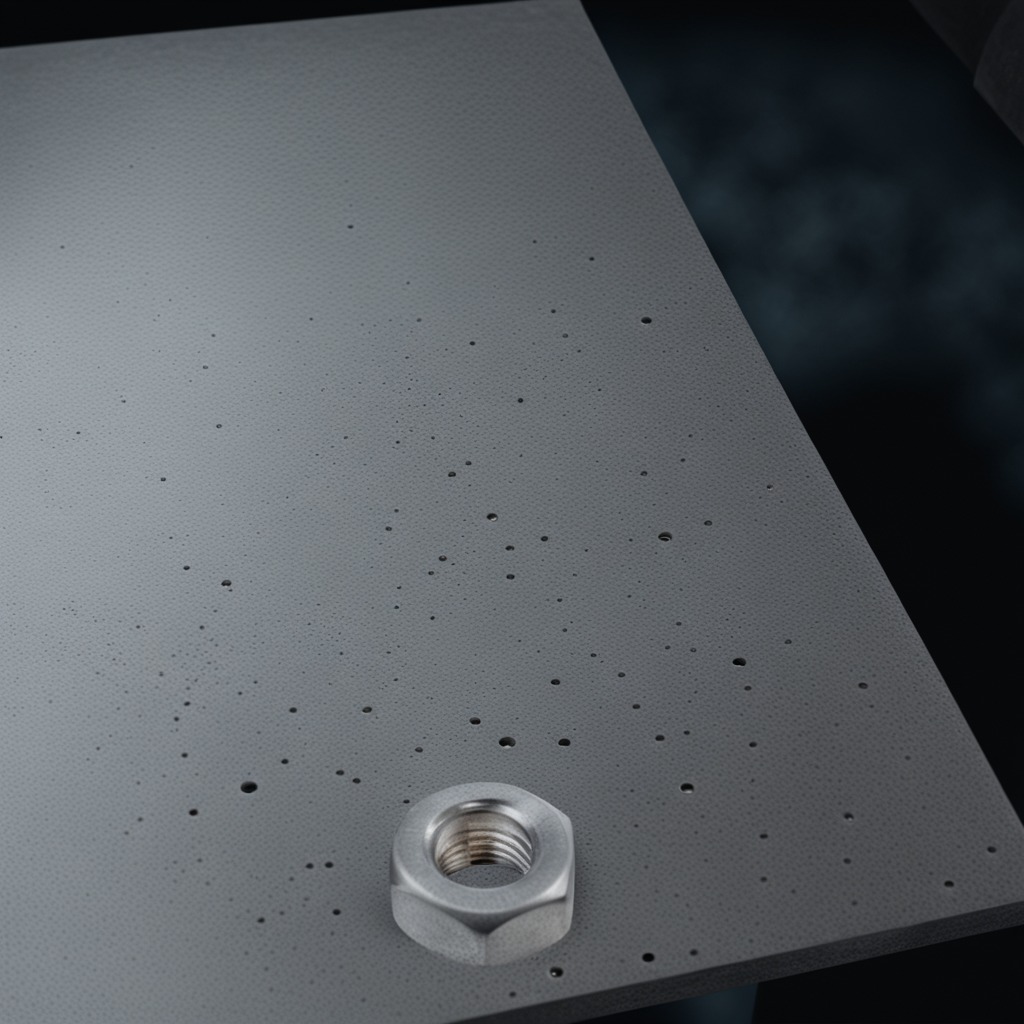
A metal nut lies on a clean granite table inside a workshop at night dim ambient light soft shadows worn but